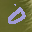
Label: 0